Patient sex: M
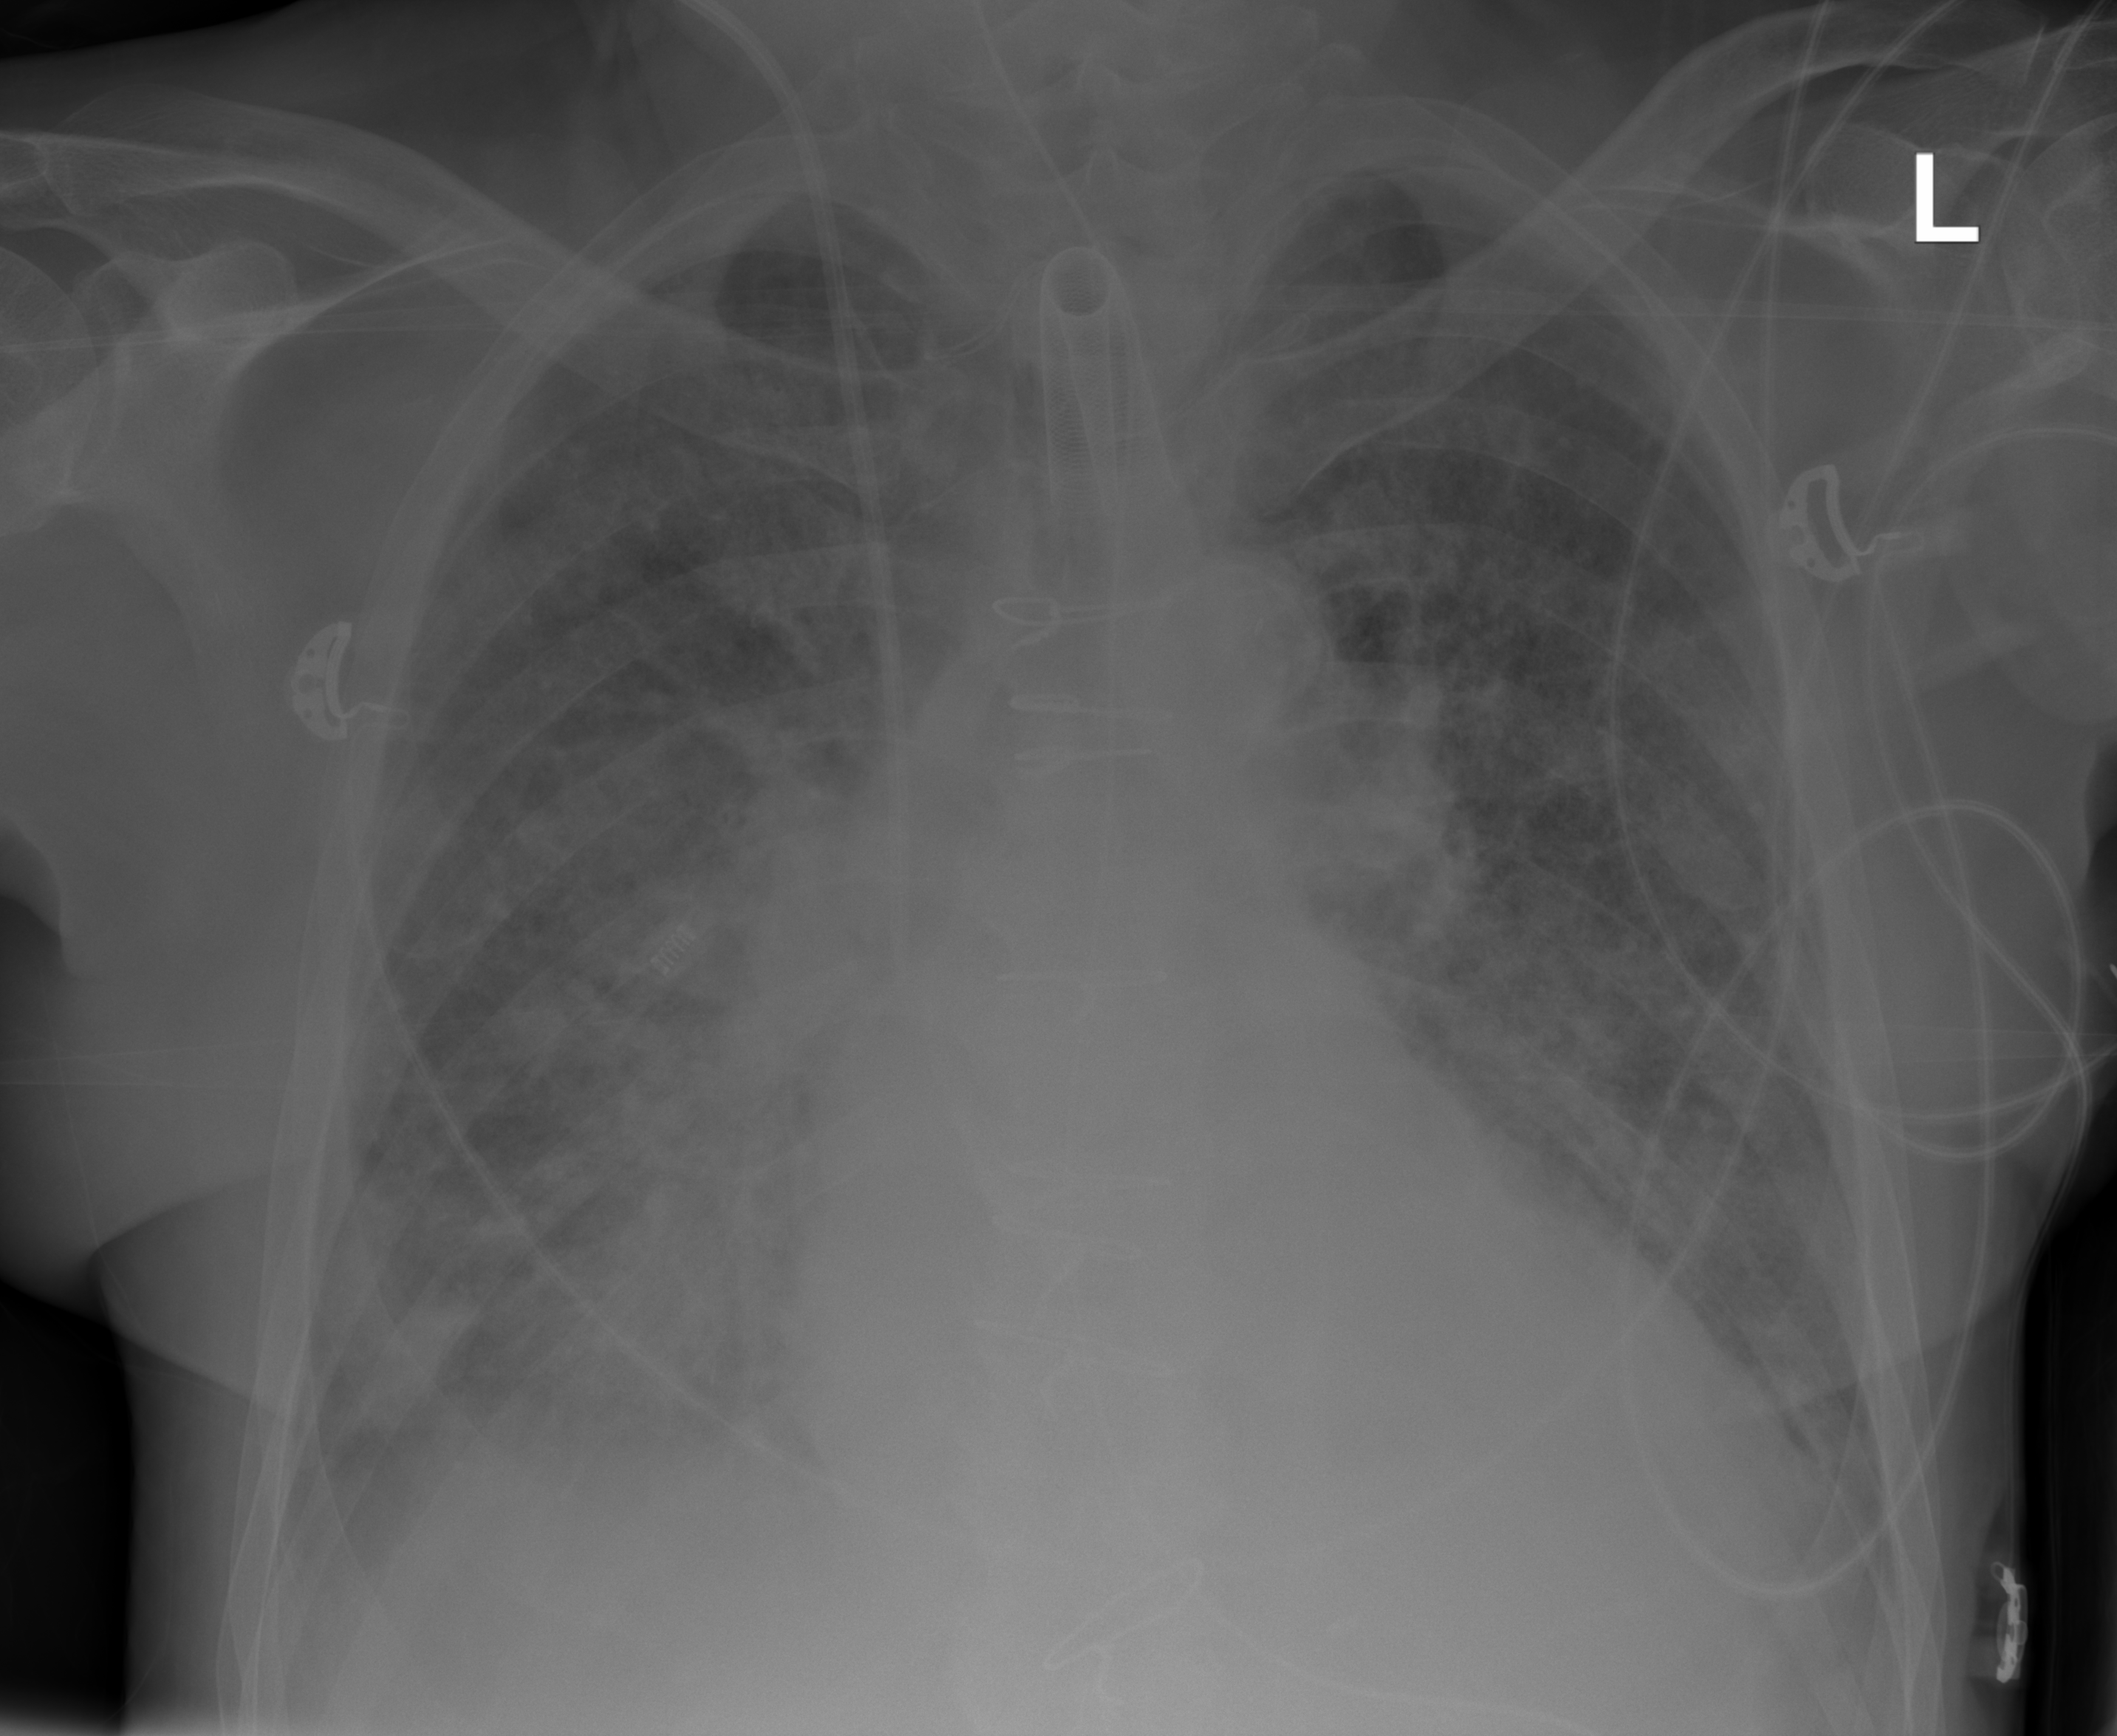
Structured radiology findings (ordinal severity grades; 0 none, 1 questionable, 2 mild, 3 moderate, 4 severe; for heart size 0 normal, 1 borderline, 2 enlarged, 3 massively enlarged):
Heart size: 2
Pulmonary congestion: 2
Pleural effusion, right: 3
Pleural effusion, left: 3
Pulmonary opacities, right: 3
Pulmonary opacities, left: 3
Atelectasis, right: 3
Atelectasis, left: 3